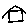
Label: house